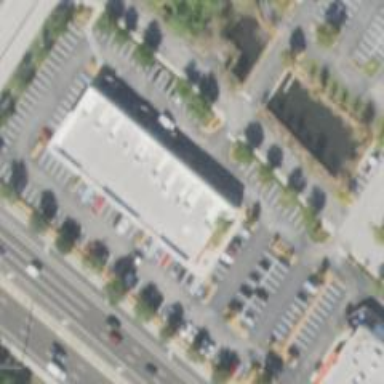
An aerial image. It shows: Fitness centre on leisure land.